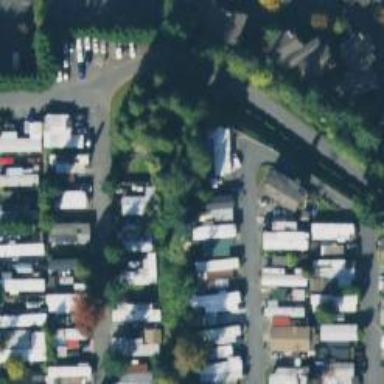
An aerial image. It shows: Living street.